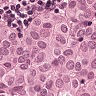
Metastatic tissue present: yes